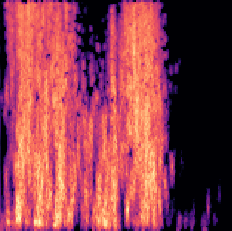
Sound class: Sea waves